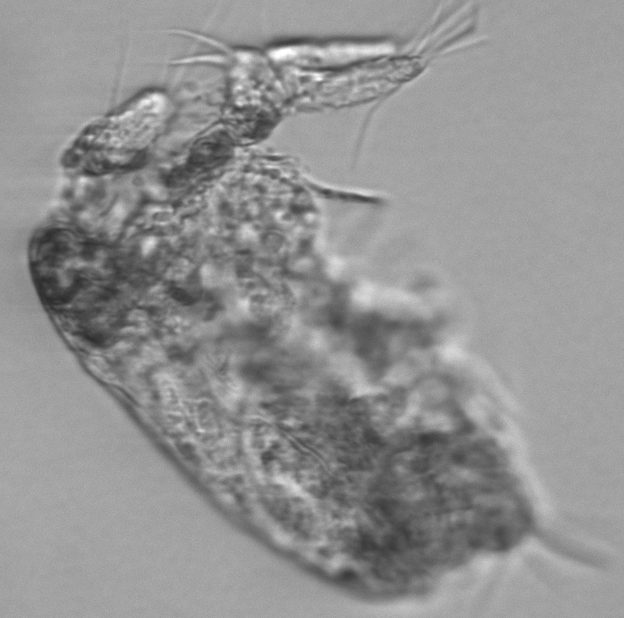
Label: zooplankton